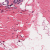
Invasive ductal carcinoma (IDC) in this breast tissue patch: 0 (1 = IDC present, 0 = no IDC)